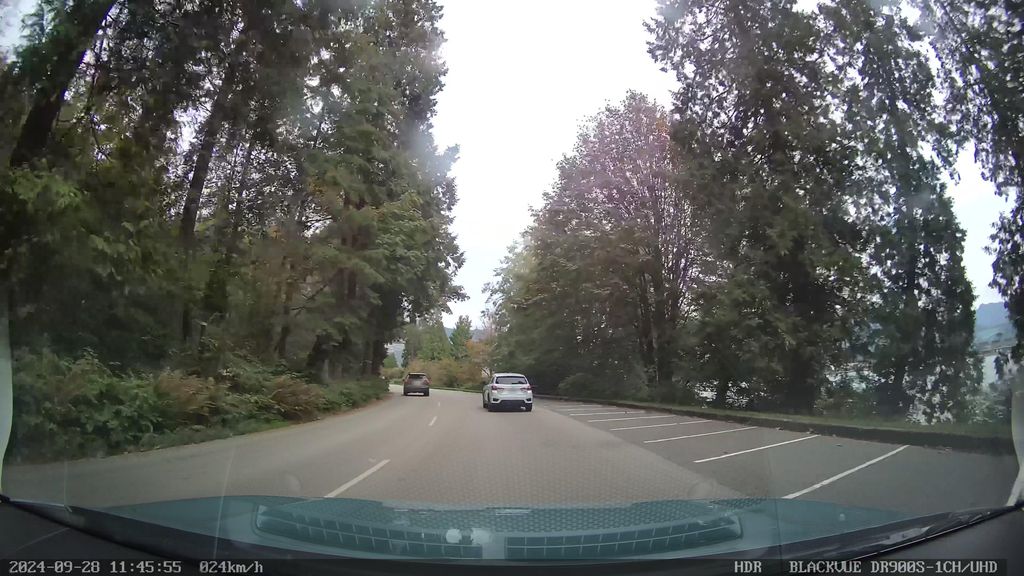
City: vancouver